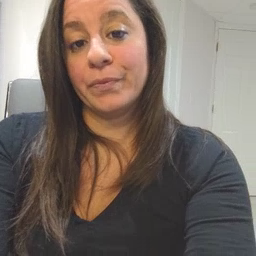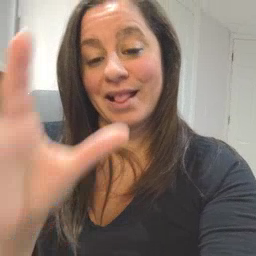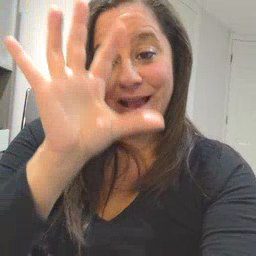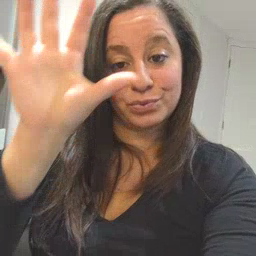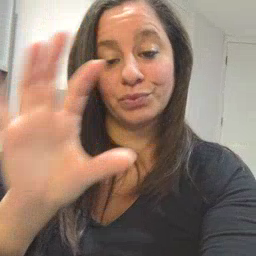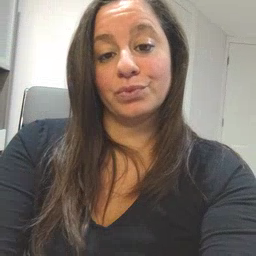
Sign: cloud